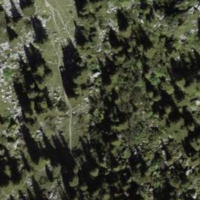
EUNIS habitat code: 43
Species observed at this site:
Gentiana verna